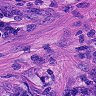
Metastatic tissue present: yes